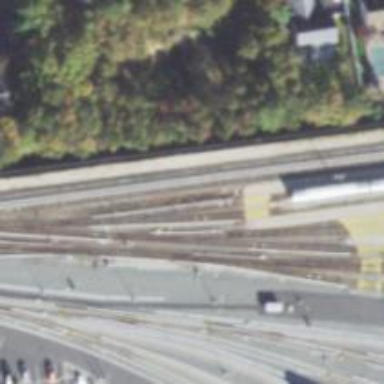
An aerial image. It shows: Electrified rail railway.